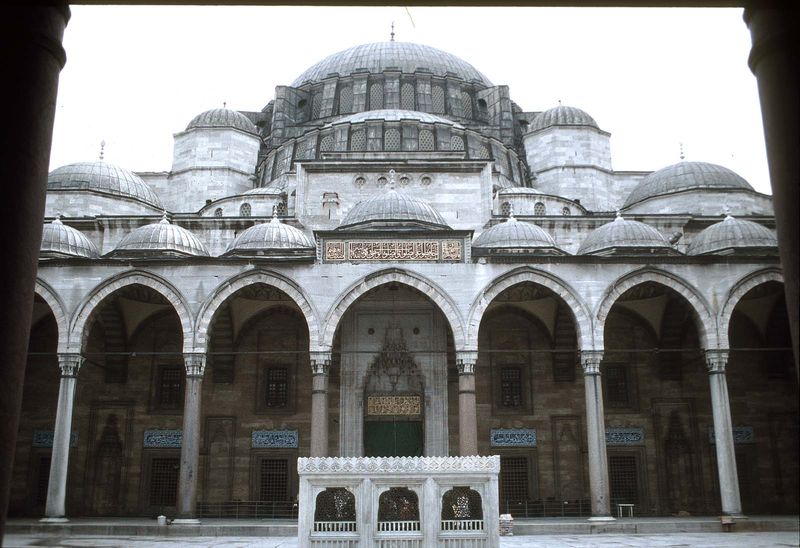
Titel: Süleymaniye-Moschee (Süleymaniye Camii)
Künstler: Koca Mimar Sinan
Standort: Istanbul (EU - Türkei)
Schlagwörter: blau, himmel, schatten, braun, fenster, glas, grau, licht, marmor, säule, säulen, dach, gebäude, architektur, stein, gitter, kirche, schrift, bogen, hof, platz, rundbogen, kuppel, inschrift, verzierung, geländer, stufe, foto, bögen, eingang, arkade, innenhof, kuppeln, moschee, orient, palast, fliesen, kacheln, altar, arkaden, portal, arabisch, spitzbogen, portikus, tempel, islam, säulengang, imposant, synagoge, istanbul, maurisch, musche, wuchtig, gewaltig, hagia sofia, kabaa, mekka, vergitterte fenster, kaabaa, ornamnte, arabusch, hafia sofia